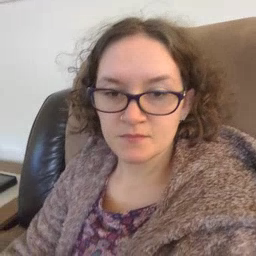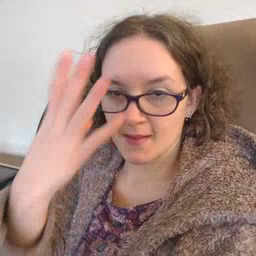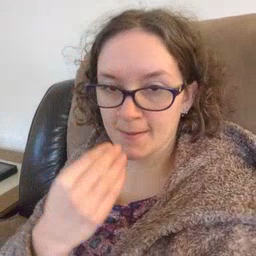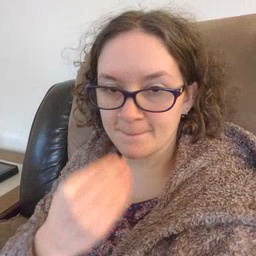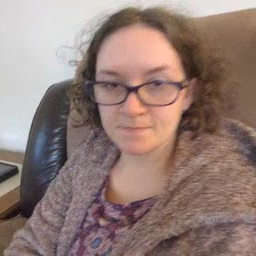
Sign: sleep